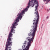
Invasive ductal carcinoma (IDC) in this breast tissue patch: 0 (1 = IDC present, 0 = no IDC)